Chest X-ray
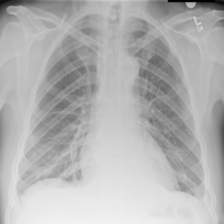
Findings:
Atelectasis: negative
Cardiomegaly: negative
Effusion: positive
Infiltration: negative
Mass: negative
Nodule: negative
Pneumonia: negative
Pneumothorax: negative
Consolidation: negative
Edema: negative
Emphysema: negative
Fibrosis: negative
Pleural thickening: negative
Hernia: negative